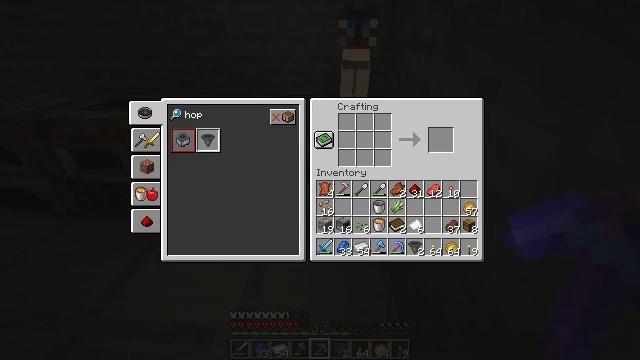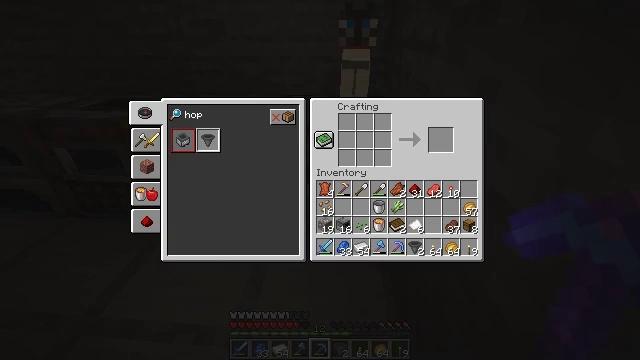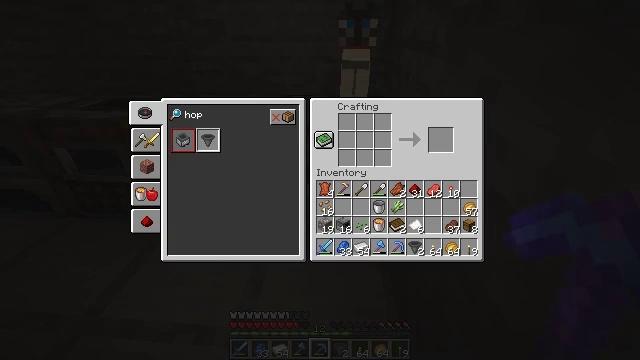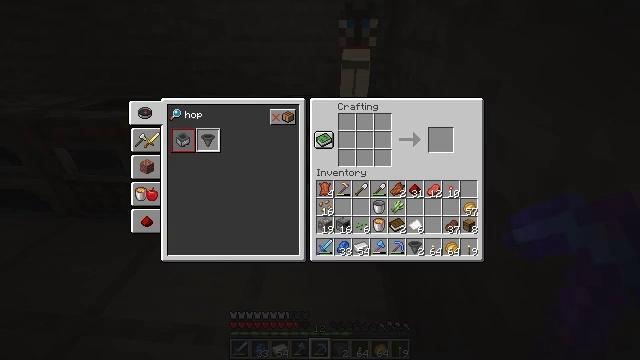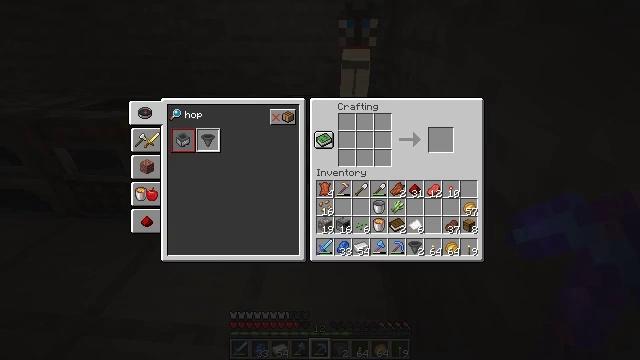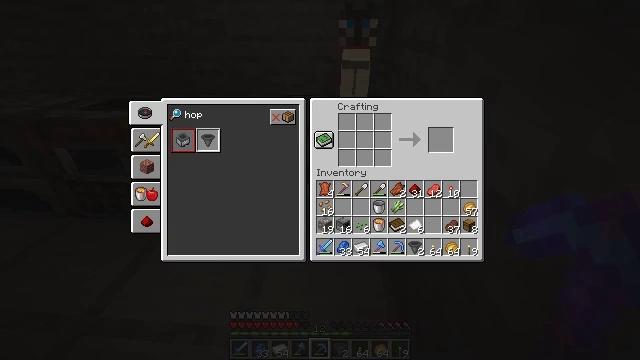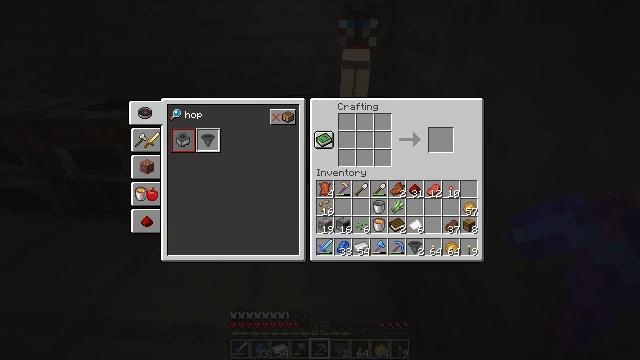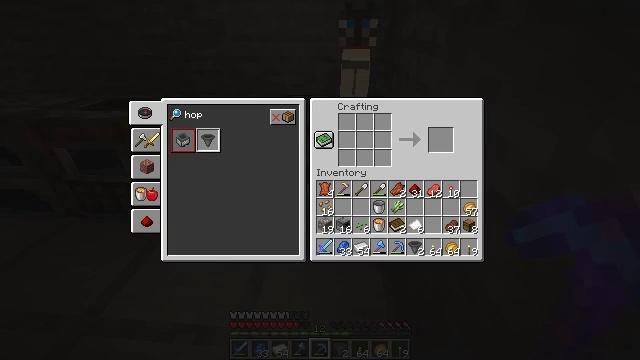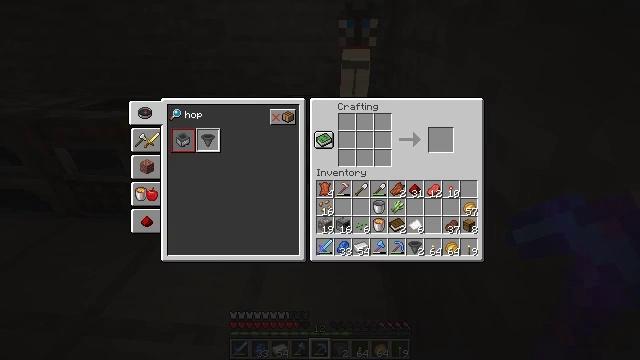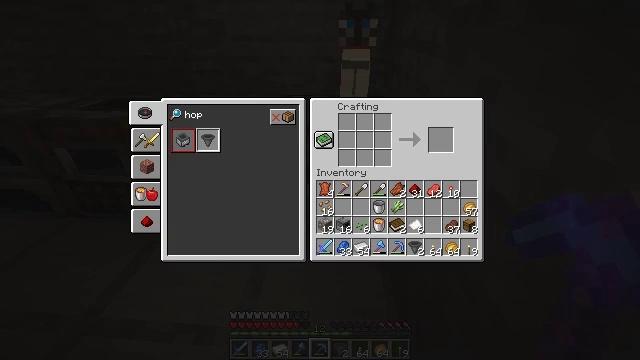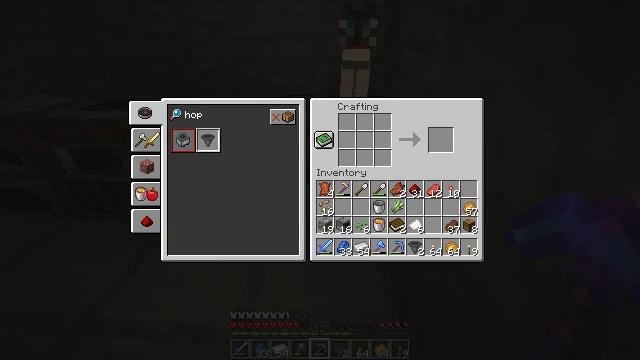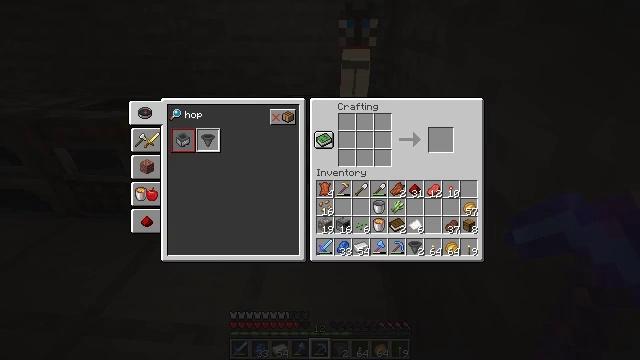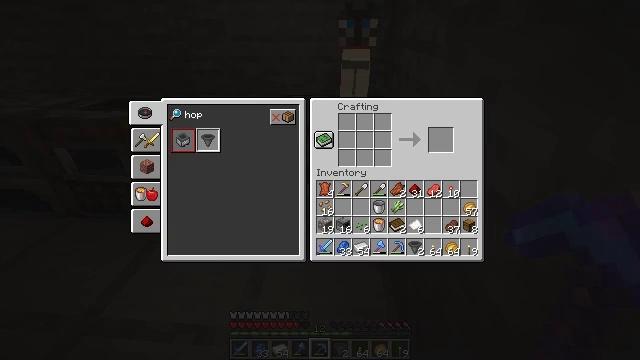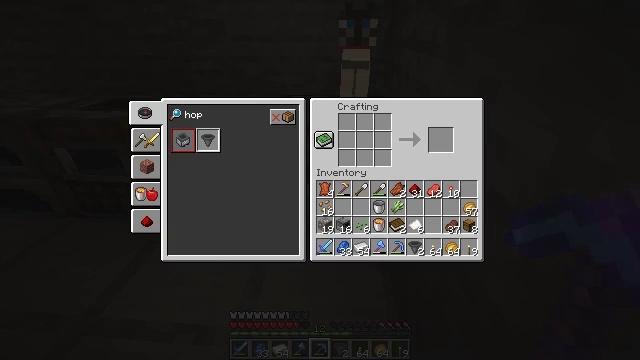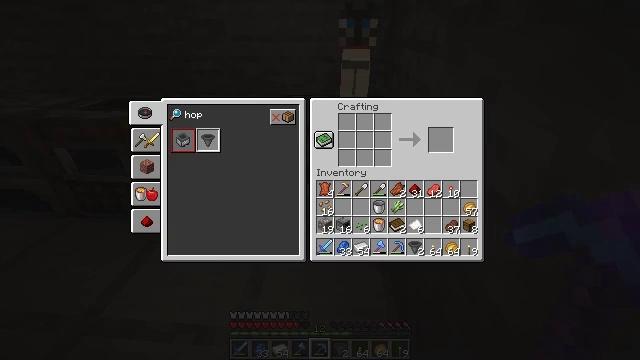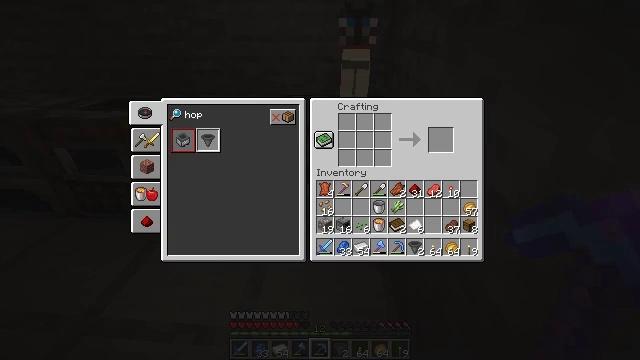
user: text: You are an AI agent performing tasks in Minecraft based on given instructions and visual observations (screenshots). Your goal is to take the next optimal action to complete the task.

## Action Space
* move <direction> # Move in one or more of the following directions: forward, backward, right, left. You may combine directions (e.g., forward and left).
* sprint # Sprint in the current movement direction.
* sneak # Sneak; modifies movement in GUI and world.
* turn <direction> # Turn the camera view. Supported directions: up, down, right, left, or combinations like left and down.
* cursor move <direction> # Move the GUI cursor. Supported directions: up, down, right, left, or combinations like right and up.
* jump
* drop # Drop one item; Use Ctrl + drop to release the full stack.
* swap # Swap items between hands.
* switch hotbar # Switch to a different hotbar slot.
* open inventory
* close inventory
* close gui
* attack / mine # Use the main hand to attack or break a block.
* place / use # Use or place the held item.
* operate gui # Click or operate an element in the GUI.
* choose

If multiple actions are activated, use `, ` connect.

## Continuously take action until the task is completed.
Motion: motion action
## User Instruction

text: Open your crafting table and craft a minecart with ingots.
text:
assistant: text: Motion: no_op
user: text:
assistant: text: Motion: no_op
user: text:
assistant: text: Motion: no_op
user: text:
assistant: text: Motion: no_op
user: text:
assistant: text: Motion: no_op
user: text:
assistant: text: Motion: no_op
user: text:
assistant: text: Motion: no_op
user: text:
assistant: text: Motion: no_op
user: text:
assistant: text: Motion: no_op
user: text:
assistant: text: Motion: no_op
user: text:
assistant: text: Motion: no_op
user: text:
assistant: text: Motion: no_op
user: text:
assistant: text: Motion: no_op
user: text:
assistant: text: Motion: no_op
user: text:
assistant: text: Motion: no_op
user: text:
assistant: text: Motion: no_op
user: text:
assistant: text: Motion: no_op
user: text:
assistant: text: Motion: no_op
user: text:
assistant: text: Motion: no_op
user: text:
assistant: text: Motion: no_op
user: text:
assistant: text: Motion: no_op
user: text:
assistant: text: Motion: no_op
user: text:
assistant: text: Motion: no_op
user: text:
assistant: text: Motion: no_op
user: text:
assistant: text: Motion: no_op
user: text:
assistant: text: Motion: no_op
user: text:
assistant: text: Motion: no_op
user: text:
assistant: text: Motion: no_op
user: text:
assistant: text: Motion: no_op
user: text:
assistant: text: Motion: no_op